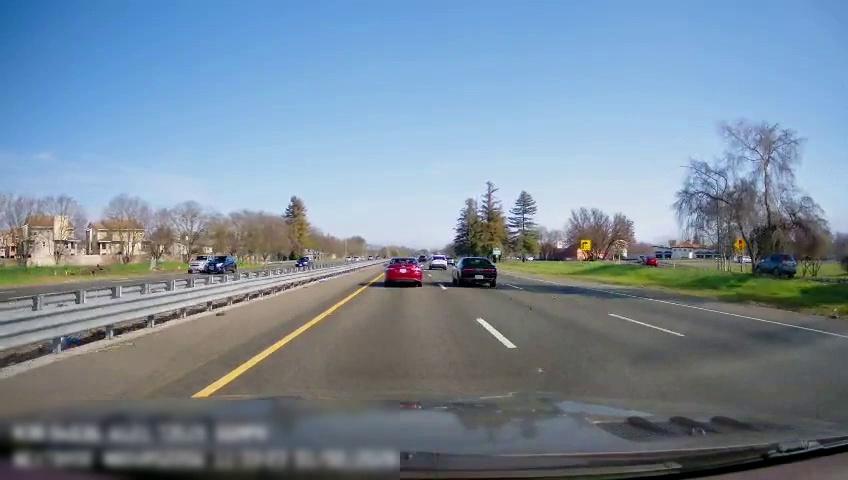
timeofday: Day
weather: Sunny
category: Drivable Space
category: Drivable Space
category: Vehicles | SUV
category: Vehicles | SUV
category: Vehicles | Car
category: Vehicles | Car
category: Vehicles | Car
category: Vehicles | Car
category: Vehicles | SUV
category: Lanes | Current Lane
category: Lanes | Current Lane
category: Lanes | Alternate Lane
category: Lanes | Alternate Lane
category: Traffic | Signs
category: Traffic | Signs